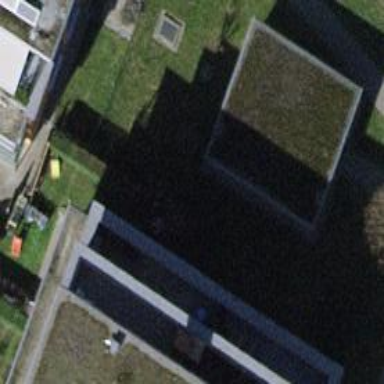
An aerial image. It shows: Flat-roofed building.